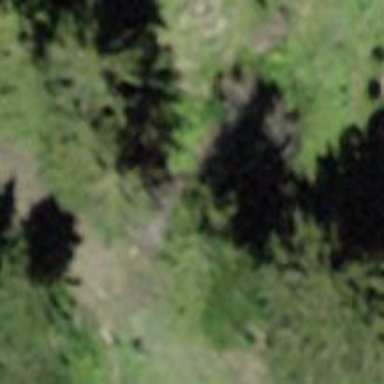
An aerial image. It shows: Forest area.